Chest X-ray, AP view. Patient: 21 years old, sex F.
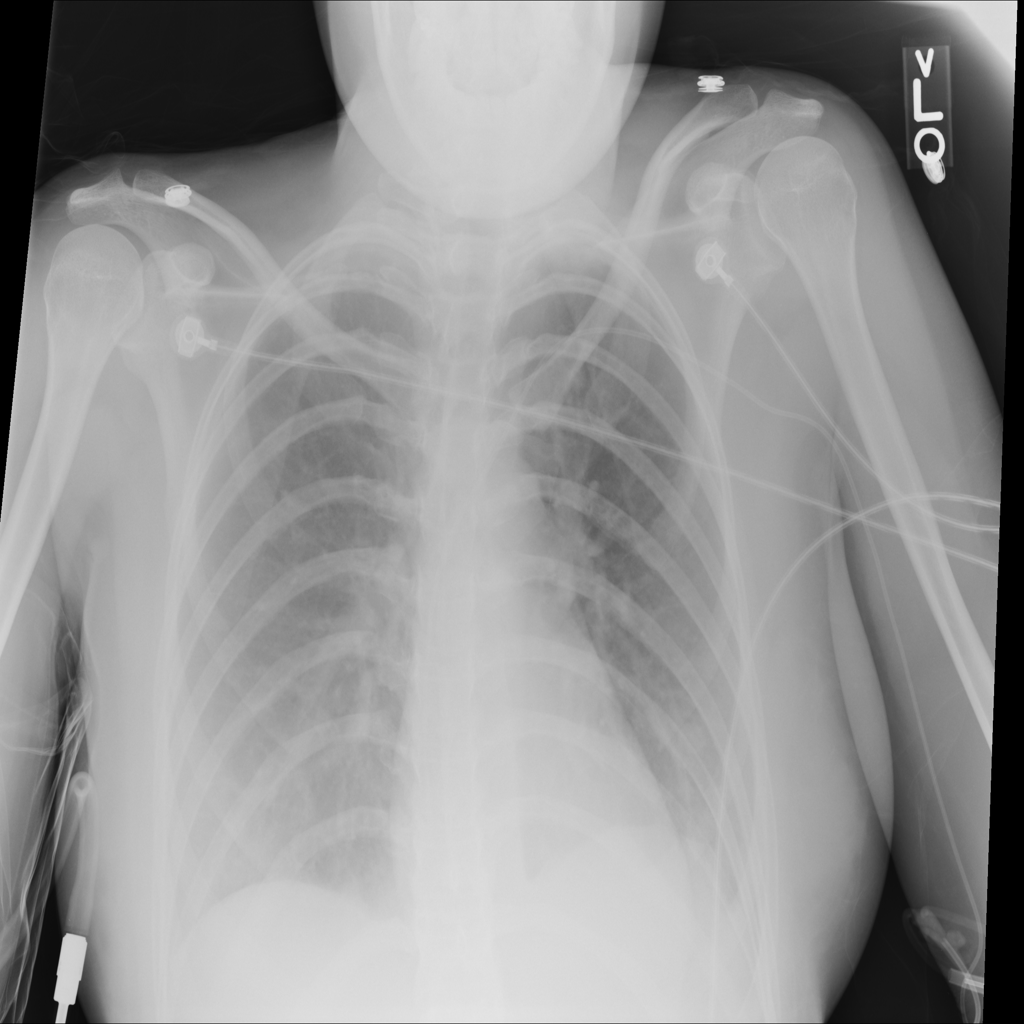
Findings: No Finding